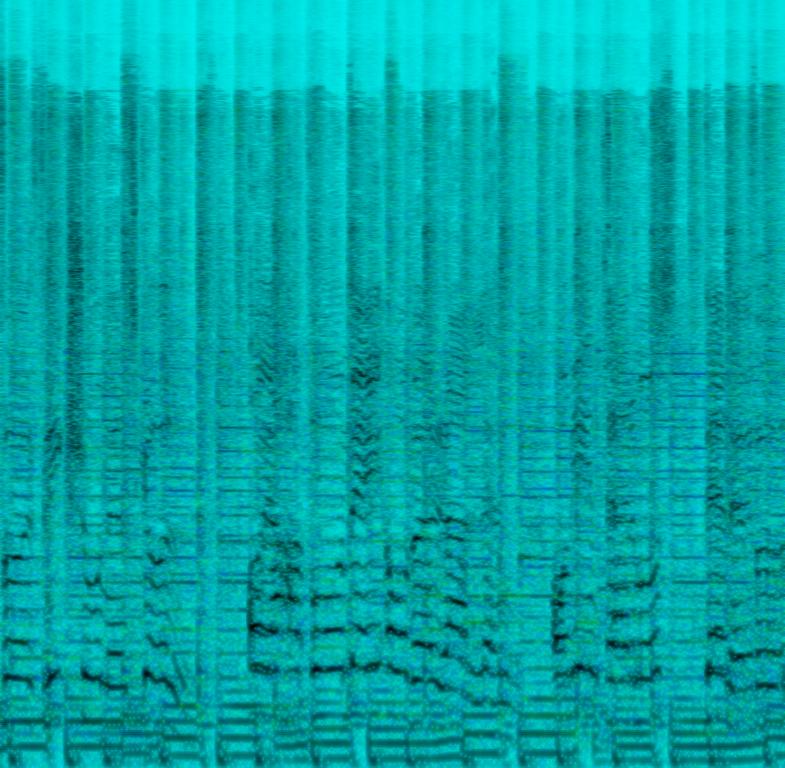
This song contains acoustic drums holding the rhythm together with a bass and almost clean e-guitar strumming chords. A piano is adding single notes on top while a male voice is singing a melody getting backed up by a female voice singing along. In the background motor race sounds can be heard. This song may be playing in a car with windows open on a road trip.